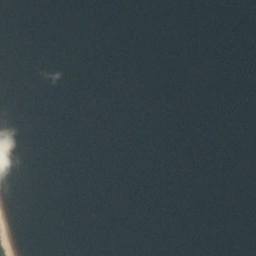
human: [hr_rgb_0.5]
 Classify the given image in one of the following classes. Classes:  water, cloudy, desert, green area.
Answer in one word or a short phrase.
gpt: cloudy